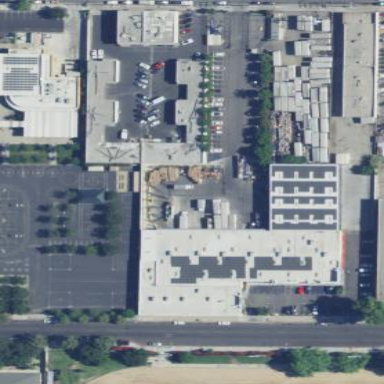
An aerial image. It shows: Retail building.